Question: I'm trying to send a JSON data to Server(Localhost to Hosting Site), unfortunately it does not work.
I have this code which I found on this site while searching for a solution and modified it a bit.
This is the button to initiate the function
'''
<button onclick="proto_test();">Test Button</button>
'''
This is the code for the function that I'm having a problem with.
'''
function proto_test() {
var data = {},
data['abc'] = [];
data['abc'].push('some info');
data['abc'].push('some more info');
json_data = JSON.stringify(data);
$.post("proto2.php", {'updateValues': json_data}, function(data) {
alert(data);
});
}
'''
Here is the code for the php file which that I'm echoing it.
'''
<?php
echo $_POST['updateValues'];
?>
'''
This is what it looks like after you clicked the button. It alerts the result.
(LOCALHOST TO LOCALHOST) In other words, I'm using XAMPP.

Then if I changed the url to pass the data. Which I'm passing it to a SERVER (Hosting Site)
It does not work.
'''
$.post("http://www.mysite.com/proto2.php", {'updateValues': json_data}, function(data){
alert(data);
});
'''
Any ideas how to fix this problem? I would be glad if someone helps me.
Thanks in advance.
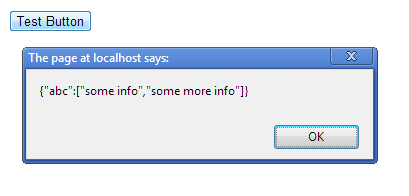
Answer: Read the additional note in <URL>. That's why you can't perform ajax post to different domain.
If you have control over the target server, you can <URL>.